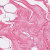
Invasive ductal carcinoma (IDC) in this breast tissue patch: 0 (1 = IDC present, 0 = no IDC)